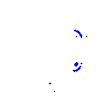
Particle: kaon